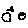
Label: circle